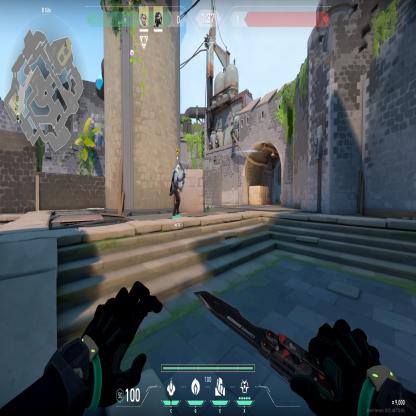
Label: teammate